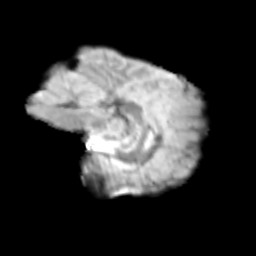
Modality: T2w
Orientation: sagittal
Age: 11
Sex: male
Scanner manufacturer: siemens
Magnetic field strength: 3 T
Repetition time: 3.8 s
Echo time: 0.07 s